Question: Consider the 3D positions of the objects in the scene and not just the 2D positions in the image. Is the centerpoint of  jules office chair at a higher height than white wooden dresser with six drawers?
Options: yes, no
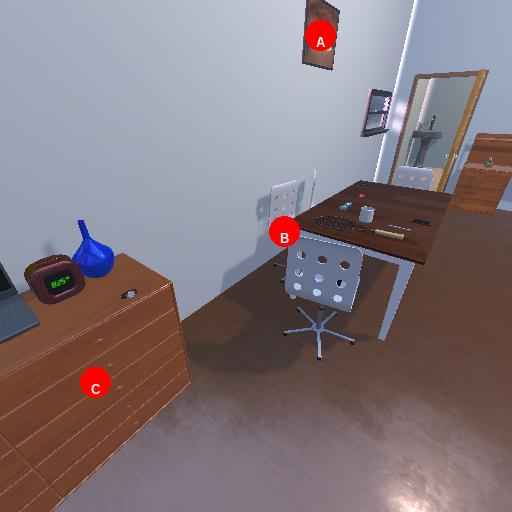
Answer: yes